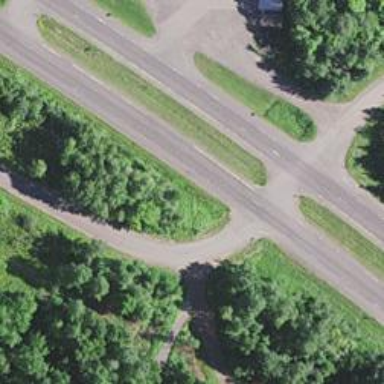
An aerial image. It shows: Stop road.